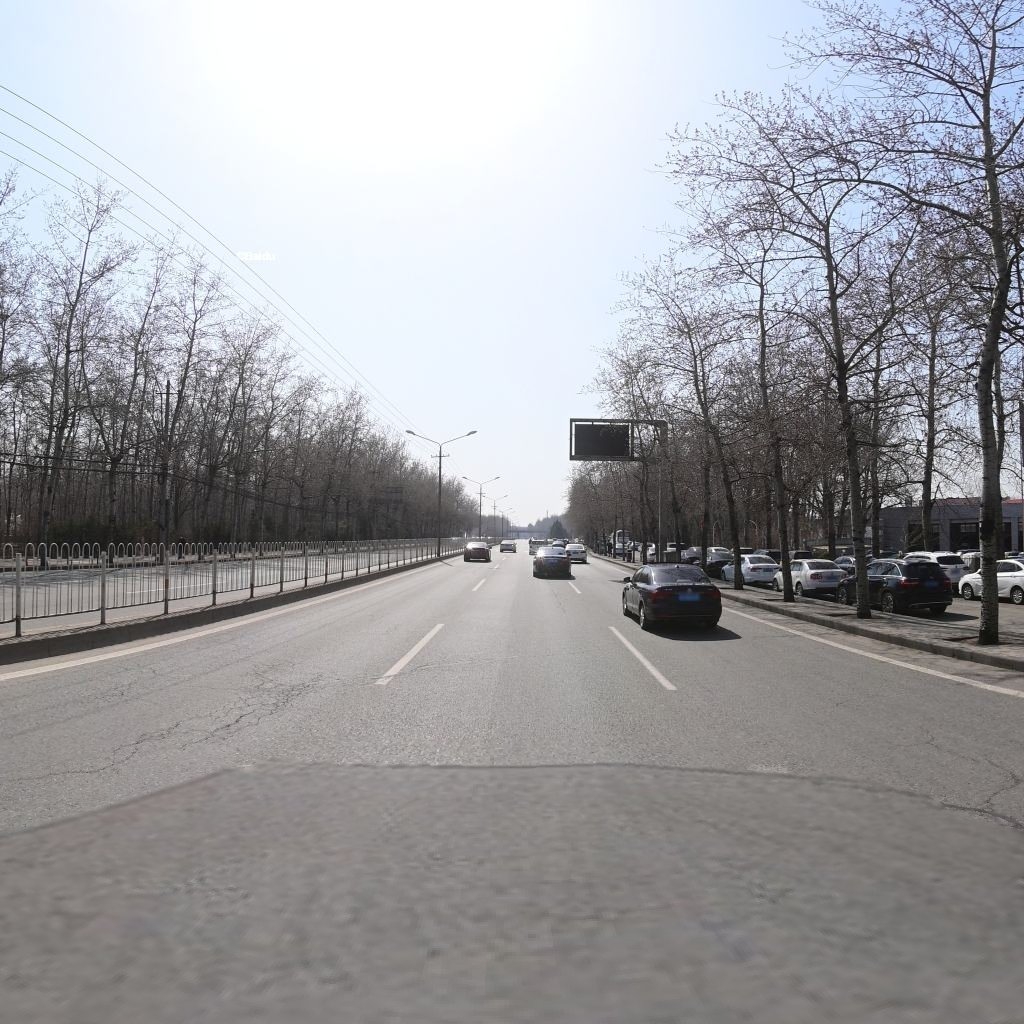
Region: Chaoyang
Road damage annotations: alligator crack, longitudinal crack, longitudinal crack, transverse crack